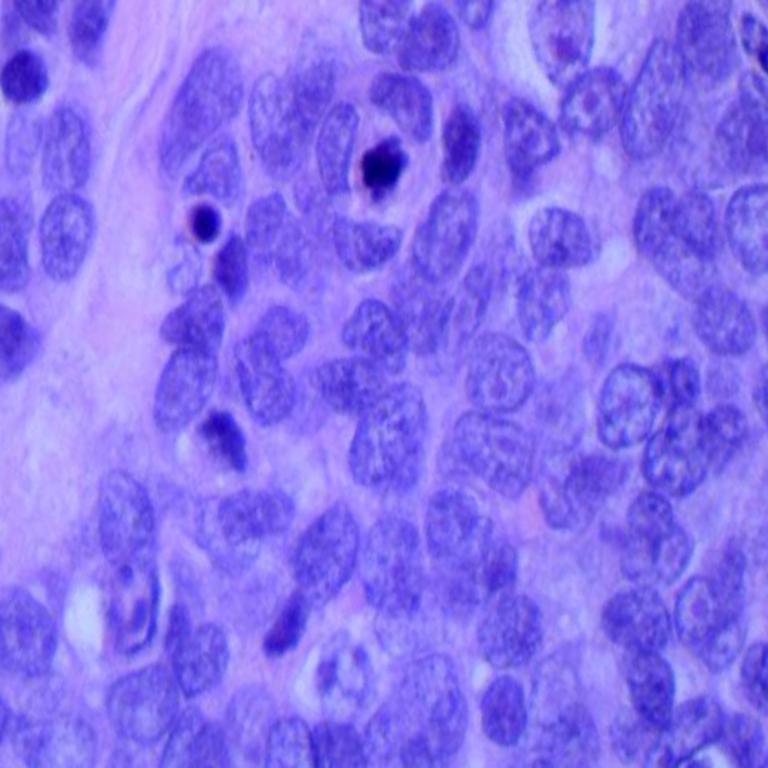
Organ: lung
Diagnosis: squamous carcinomas